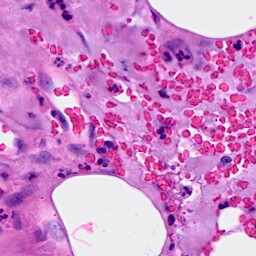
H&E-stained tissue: Breast